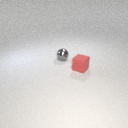
small gray metal sphere to the left of small red rubber cube